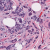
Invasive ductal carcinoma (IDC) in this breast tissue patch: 1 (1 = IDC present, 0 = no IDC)